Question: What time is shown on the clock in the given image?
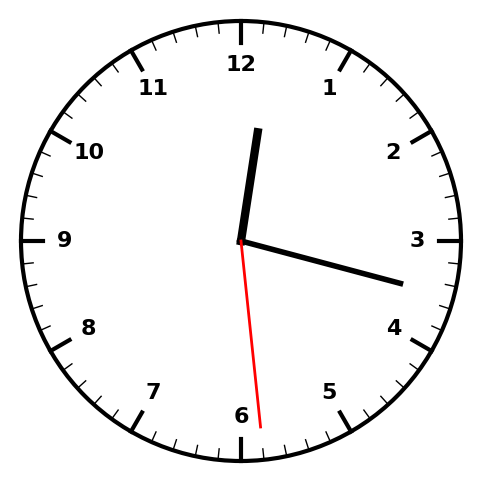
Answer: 12:17:29